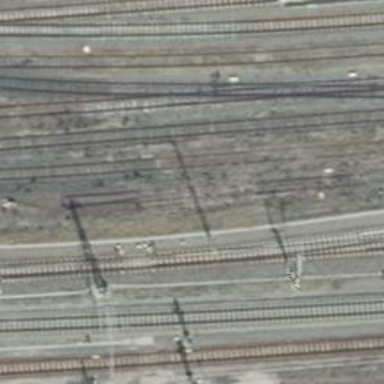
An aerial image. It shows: Abandoned railway siding.